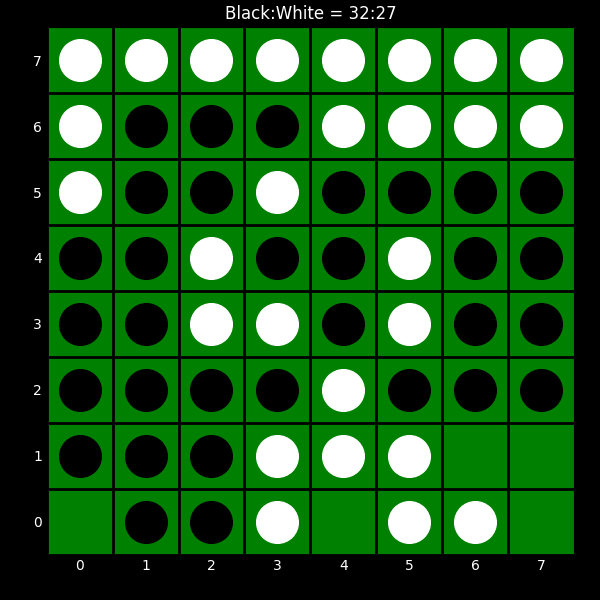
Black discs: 32
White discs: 27